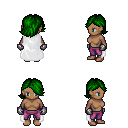
a pixel art fantasy rpg character, female body template, human, dark skin, white cape, magenta pants, green swoop hairstyle, metal gloves, four views (front, back, left, right), 2x2 character sprite sheet, small pixel art, hard edges, no anti-aliasing